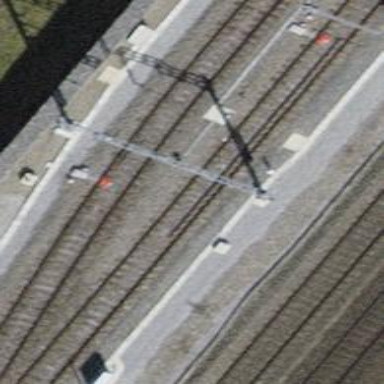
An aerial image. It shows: Rail yard with electrified contact lines for the trains.